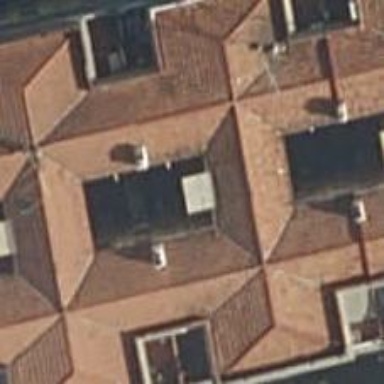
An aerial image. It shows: Residential building.